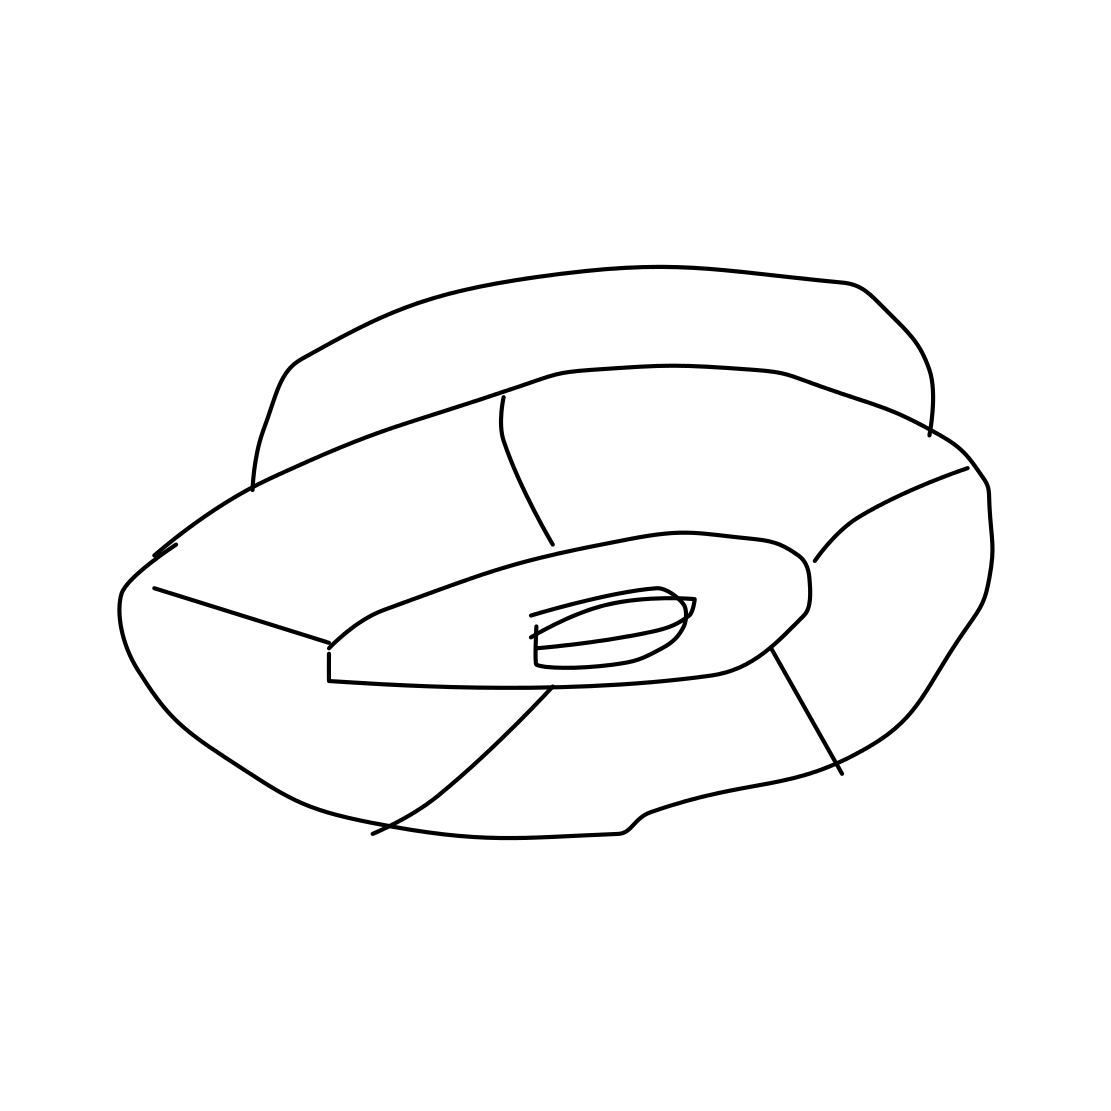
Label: flying saucer